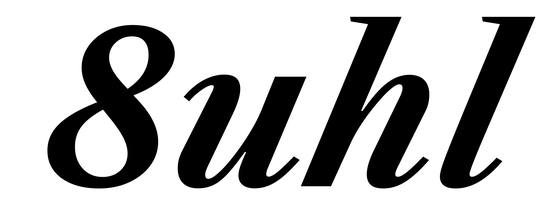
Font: LibreCaslonText-Italic_Bold_Italic